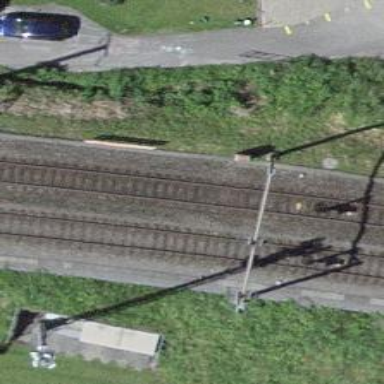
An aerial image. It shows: Railway signal.